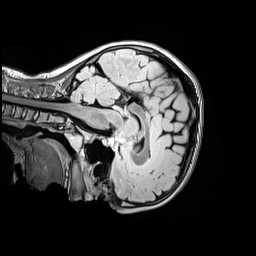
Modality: FLAIR
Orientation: sagittal
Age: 10
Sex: female
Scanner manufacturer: siemens
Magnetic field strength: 3 T
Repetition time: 5 s
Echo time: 0.388 s